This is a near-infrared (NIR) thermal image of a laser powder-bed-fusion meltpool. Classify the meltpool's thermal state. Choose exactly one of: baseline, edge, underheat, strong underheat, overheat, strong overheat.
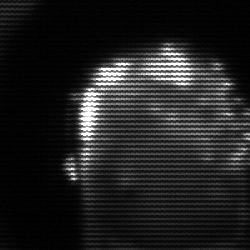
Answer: baseline